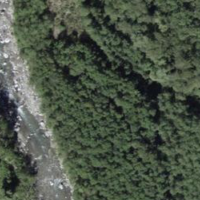
EUNIS habitat code: 41
Species observed at this site:
Motacilla alba
Ficaria verna